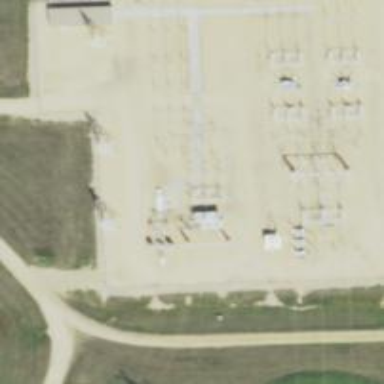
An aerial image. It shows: Switch used for power control.